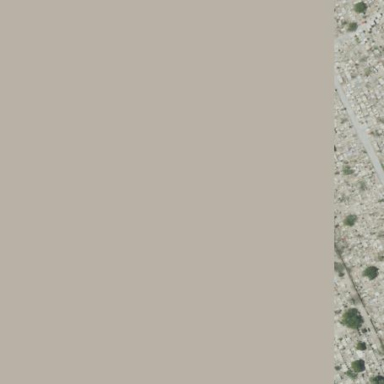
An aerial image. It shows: Cemetery.